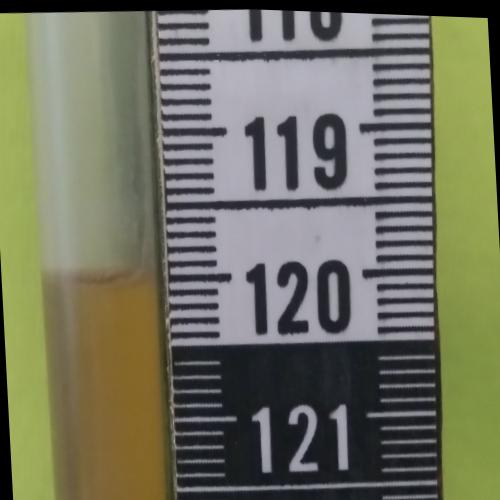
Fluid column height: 120.0 cm